Question: I have a liste of articles in my HTML code, I would like to place a circle to the left of every article. Which means that if there is a way to do it without having to manually place the circle next to every article that would be perfect.
The idea is to place the circle exactly where I've already place a vertical line (which is just basically a div with 100% height) so that it could create a sort of timeline effect.
Because the whole idea is to have this timeline (the line with each circles next to each article) and a year right next to the circle.
To make sure I was clear enough I've quickly made a picture on Photoshop of the result I have in mind. The grey circle is the same for every article, the white rectangle should be able to contain text.

Here's the HTML for the articles
'''
<section class="content">
<article class="CV">
<h1>Lorem ipsum dolor sit amet</h1>
<p>
Lorem ipsum ...
</p>
</article>
</section>
'''
And the CSS for the , the and the CV class :
'''
.content
{
position: relative;
top: 50px;
left: 125px;
}
article
{
background-color: #FFFFFF;
border-left: 4px #E52522 inset;
-webkit-box-shadow: 3px 2px 6px 1px rgba(50, 50, 50, 0.45);
-moz-box-shadow: 3px 2px 6px 1px rgba(50, 50, 50, 0.45);
box-shadow: 3px 2px 6px 1px rgba(50, 50, 50, 0.45);
}
.CV
{
display: block;
padding : 5px;
margin: 20px 0px;
opacity: 0.9;
max-width: 800px;
}
'''
And the code for what I intended to be the line (but it doesn't quite work, its only the size of the browser's window):
'''
#timeline
{
background-image: url('img/tweed.png');
width: 8px;
height: 100%;
position: absolute;
left: 50px;
-webkit-box-shadow: 2px 0px 6px 0px rgba(50, 50, 50, 0.75);
-moz-box-shadow: 2px 0px 6px 0px rgba(50, 50, 50, 0.75);
box-shadow: 2px 0px 6px 0px rgba(50, 50, 50, 0.75);
}
'''
If my question is unclear, please let me know. Thank you.
Edit: I can give you more of the code if needed.
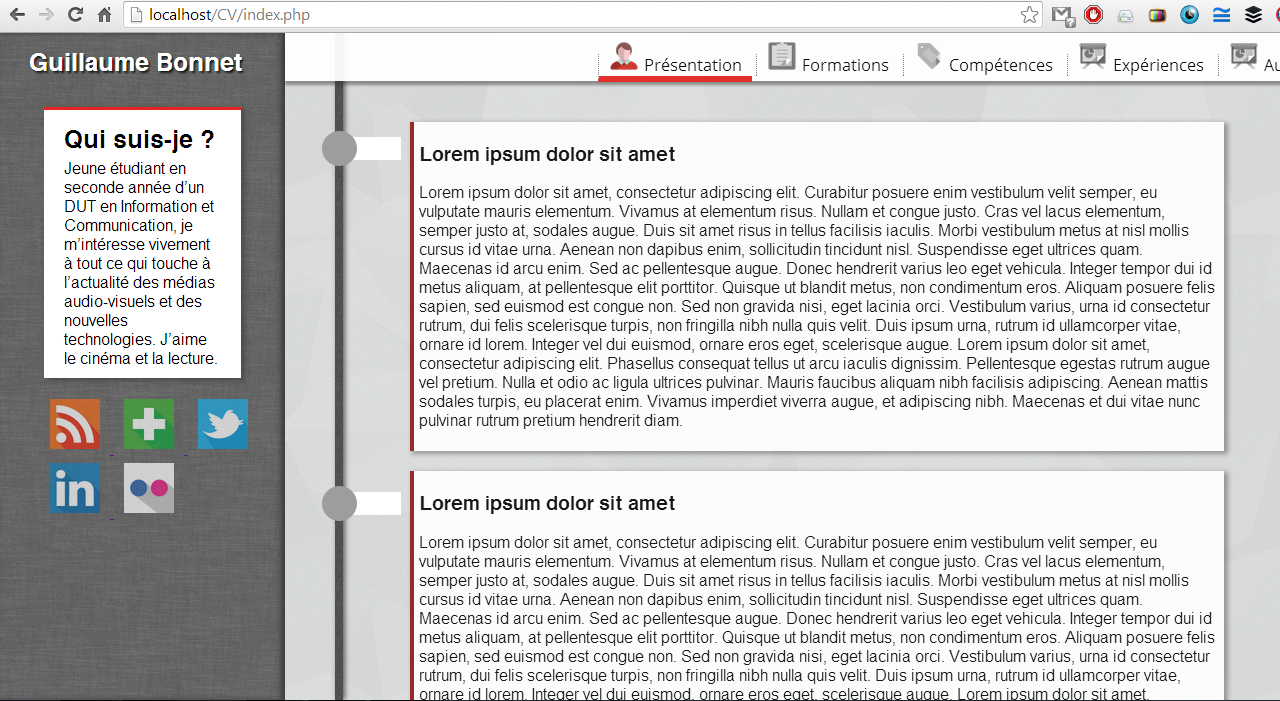
Answer: You can use the <URL> pseudo element:
'''
article:before{
position:absolute;
height:40px;
width:40px;
border-radius:20px;
background-color:#777;
content:'';
display:block;
top:10px;
left:-90px;
}
'''
The specific styles are up to you. Your articles need to be positioned relatively.
<URL>